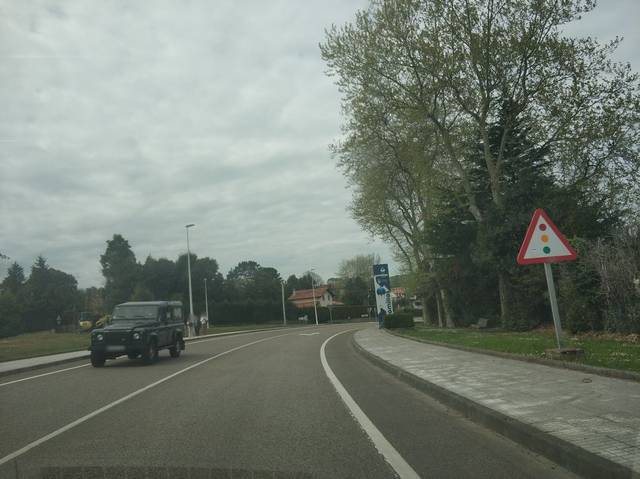
Region: Spain
Coordinates: 43.378, -4.288